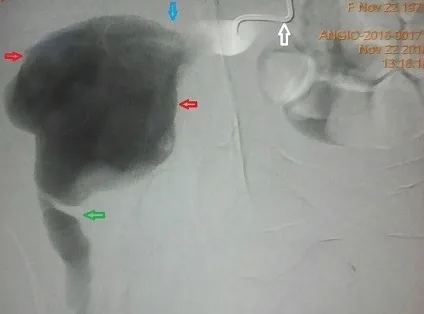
Red arrows = superior gluteal aneurysm, blue arrow: proximal neck, green arrow = distal neck, white arrow = angio catheter.
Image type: radiology (x_ray)